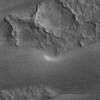
Label: not_dusty